Question: So, I have an app which I am running on real device. When running the app the following dialog is shown.

Clicking Yes is followed by 'error' in 'Console'
- Launch failed on device:
I have tried uninstalling app from my phone but didn't work.
Any idea how to fix it?
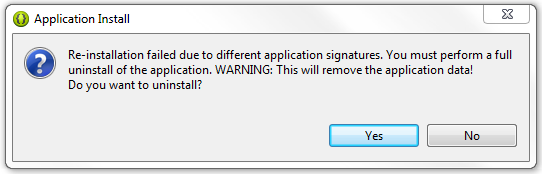
Answer: You dont need to reinstall google-play-services. It's updating automatically by Play Market.
I had problems like yours and let me guess:
when you debuging app from eclipse - google play services doesnt sign in, but when u release it and download from play market - it works fine.
If its true, so mark your google-services as a library and delete from "java build path" in your app.
'''
right click on project-> Properties -> Java Build Path -> Projects
'''
Delete google-play-services from there
Now, you have to obtain
1. in Eclipse go to Window->Preferences
2. Andoid->Build (there you can find debug certificate SHA1 for debuging) Go to Android Developper Console https://play.google.com/apps/publish Select your game in Play service Go to "linked applications" Create a NEW linked application android and put it your debug certificate SHA1 Wait a few to changes be deployed
You will get two similar links, but with different SHA1 ( one for debugging, second for releasing)
Now, you need to clear the Android Application cache before trying to connect
1. Clear cache of your application
2. Launch your app
I solved my problem like this